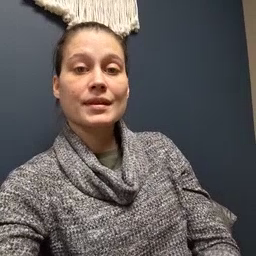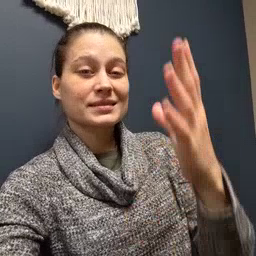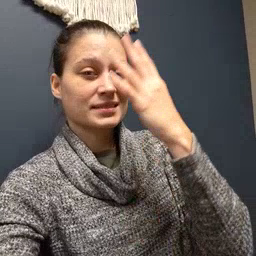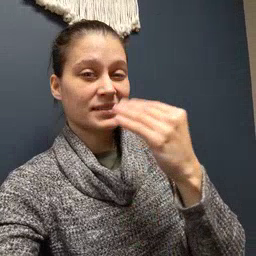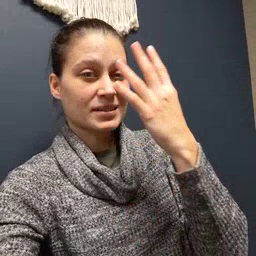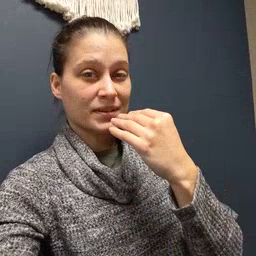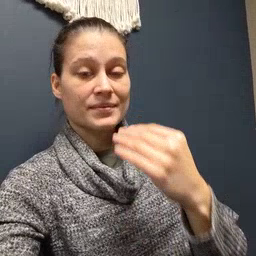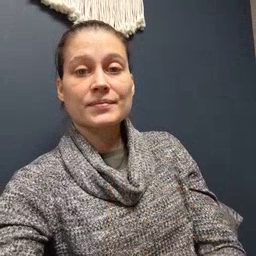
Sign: sleepy